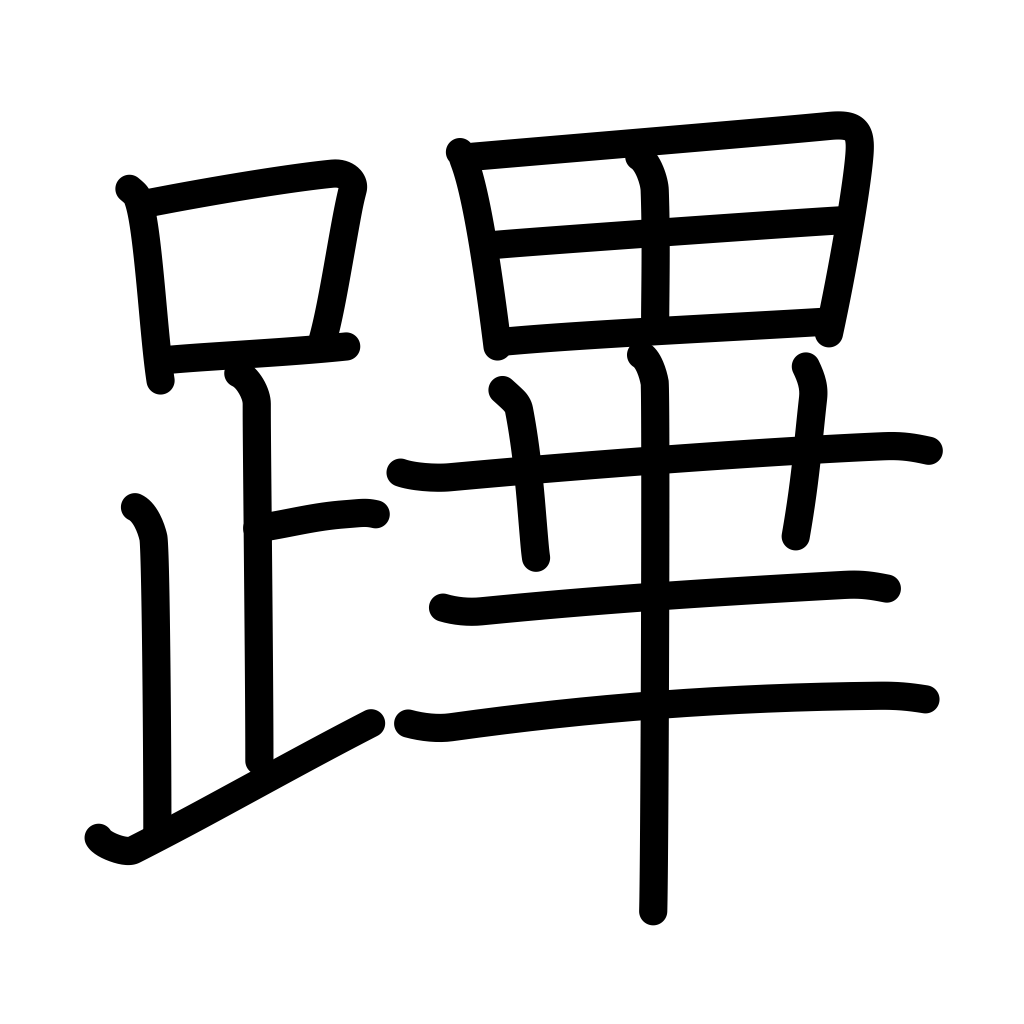
Meaning: one who preceeds king in procession